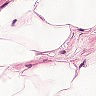
Metastatic tissue present: no